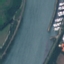
Land use / land cover: River